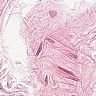
Metastatic tissue present: no